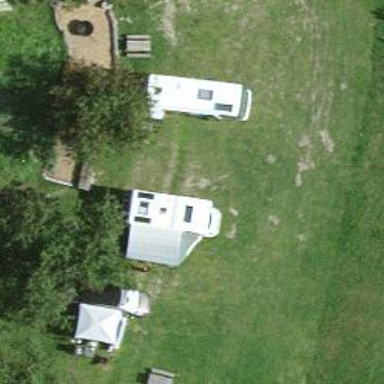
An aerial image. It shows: Caravan site with tents available. The site also has sanitary dump station.